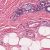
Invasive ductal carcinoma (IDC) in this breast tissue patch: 0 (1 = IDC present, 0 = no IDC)